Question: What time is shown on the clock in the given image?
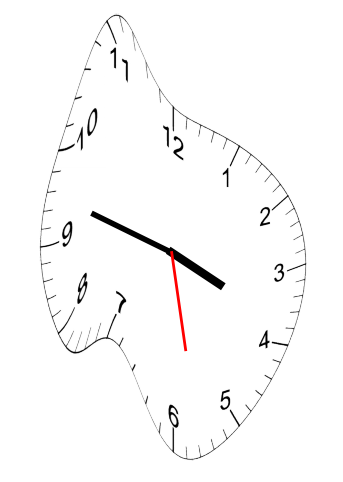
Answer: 03:47:28